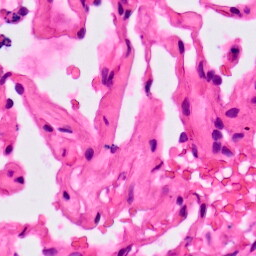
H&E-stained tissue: Lung